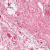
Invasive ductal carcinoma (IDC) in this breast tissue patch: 0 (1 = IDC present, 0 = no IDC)